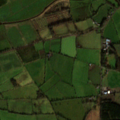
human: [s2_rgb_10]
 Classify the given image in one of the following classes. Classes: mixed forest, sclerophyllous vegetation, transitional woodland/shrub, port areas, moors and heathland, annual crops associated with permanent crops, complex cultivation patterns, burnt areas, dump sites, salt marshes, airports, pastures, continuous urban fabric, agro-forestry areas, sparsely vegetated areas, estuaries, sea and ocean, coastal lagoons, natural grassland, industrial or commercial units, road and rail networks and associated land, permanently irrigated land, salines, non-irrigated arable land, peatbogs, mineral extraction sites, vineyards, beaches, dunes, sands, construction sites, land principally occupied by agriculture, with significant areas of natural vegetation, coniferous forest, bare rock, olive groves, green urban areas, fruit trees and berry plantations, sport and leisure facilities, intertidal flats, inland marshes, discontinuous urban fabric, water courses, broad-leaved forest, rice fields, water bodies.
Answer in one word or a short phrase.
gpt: pastures, coniferous forest